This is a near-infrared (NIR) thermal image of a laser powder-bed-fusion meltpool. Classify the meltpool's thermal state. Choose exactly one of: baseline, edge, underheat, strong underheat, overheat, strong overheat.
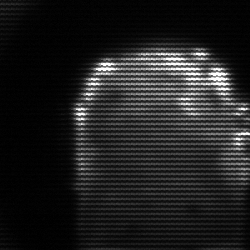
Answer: baseline